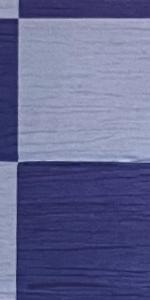
Label: Empty